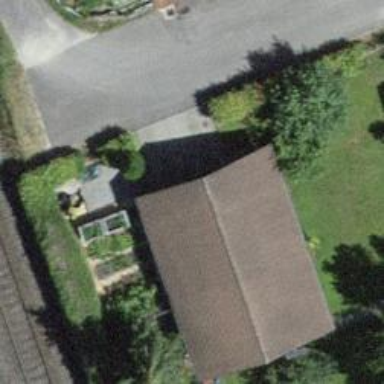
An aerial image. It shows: Shed.